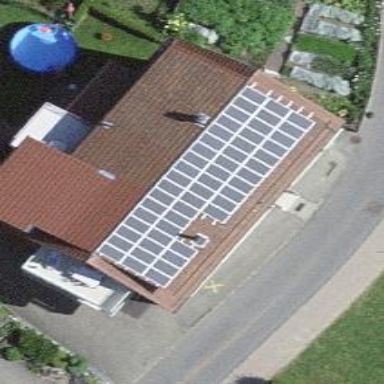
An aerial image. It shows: Solar photovoltaic panel generator.